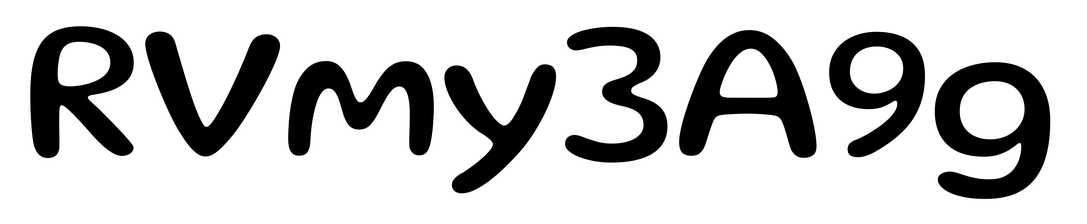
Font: Gluten_Regular